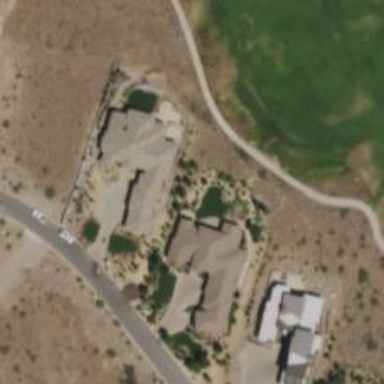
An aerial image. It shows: Service road used as golf cart path.